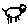
Label: cat